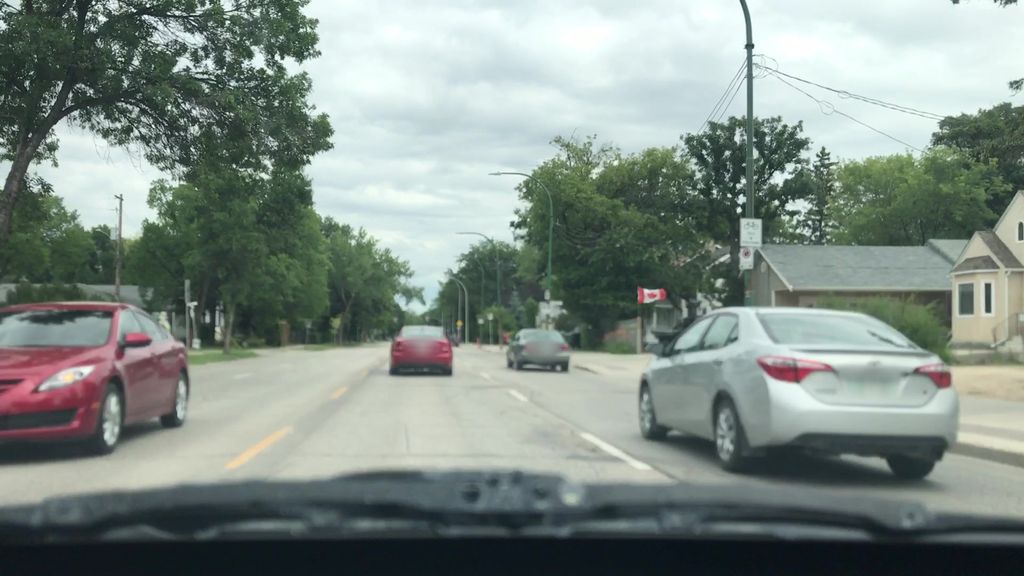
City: winnipeg